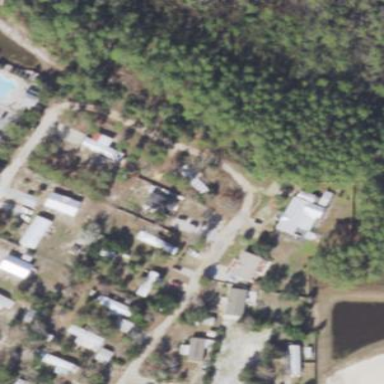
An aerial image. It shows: Residential area designated as trailer park.